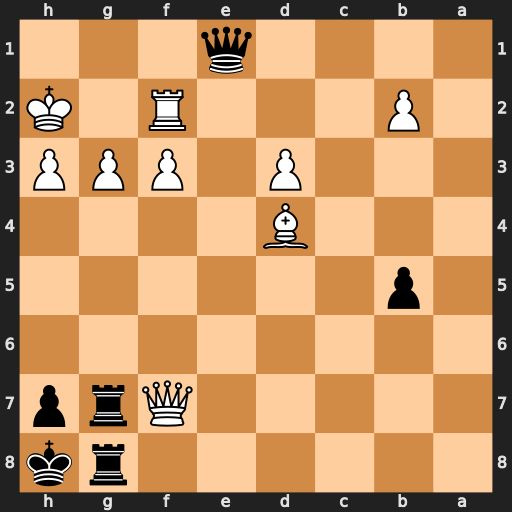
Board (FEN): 6rk/5Qrp/8/1p6/3B4/3P1PPP/1P3R1K/4q3
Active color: b
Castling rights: -
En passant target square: -
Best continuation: Qxf2+ Bxf2 Rxf7